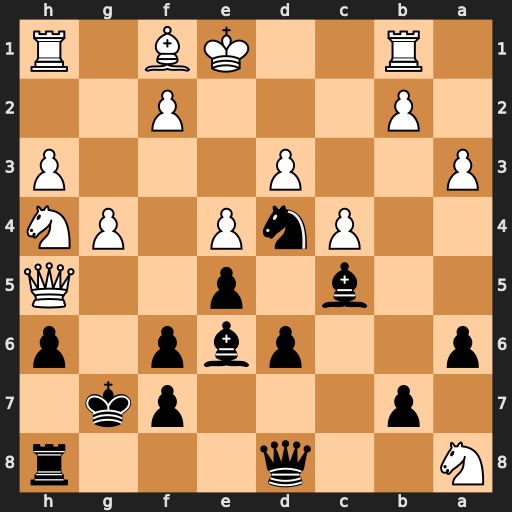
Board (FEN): N2q3r/1p3pk1/p2pbp1p/2b1p2Q/2PnP1PN/P2P3P/1P3P2/1R2KB1R
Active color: b
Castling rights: K
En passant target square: -
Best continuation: Qa5+ b4 Qxa3